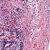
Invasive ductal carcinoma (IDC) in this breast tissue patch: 0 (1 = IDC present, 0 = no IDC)